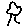
Label: tree